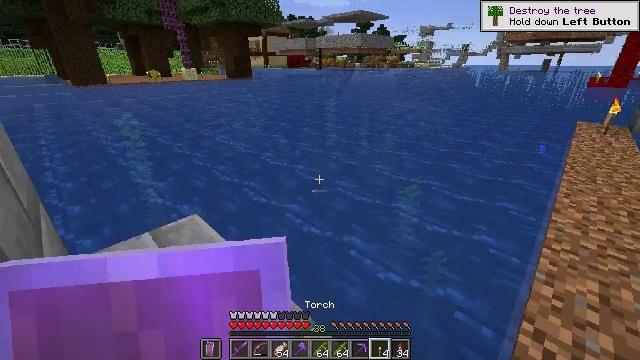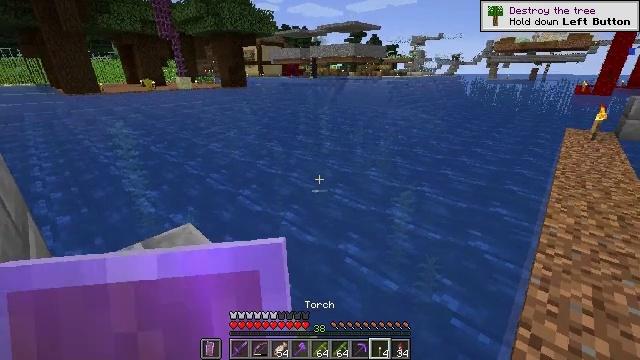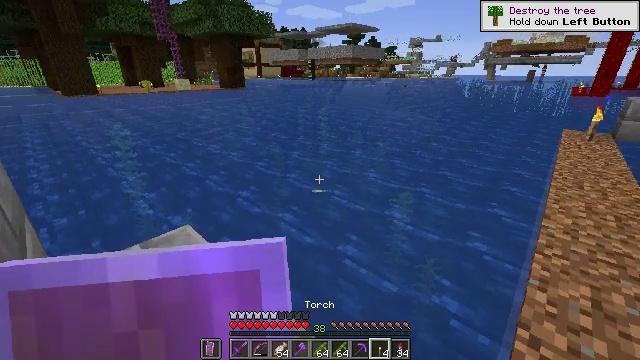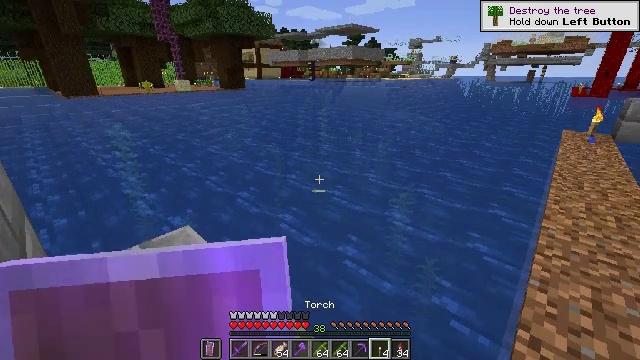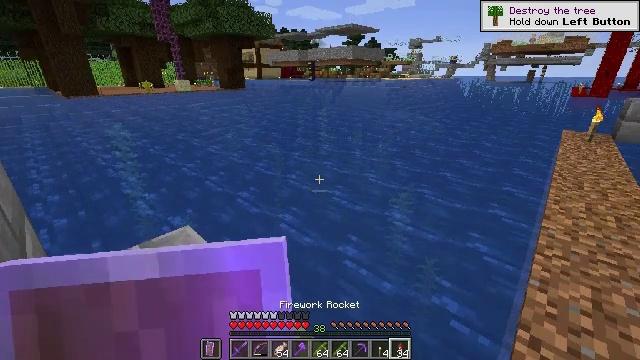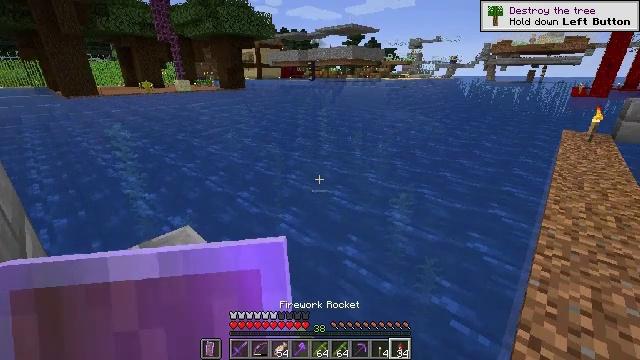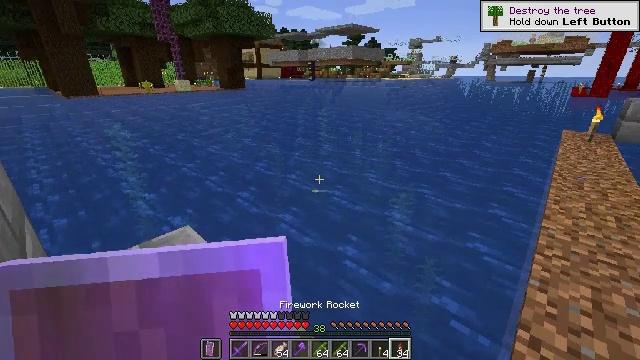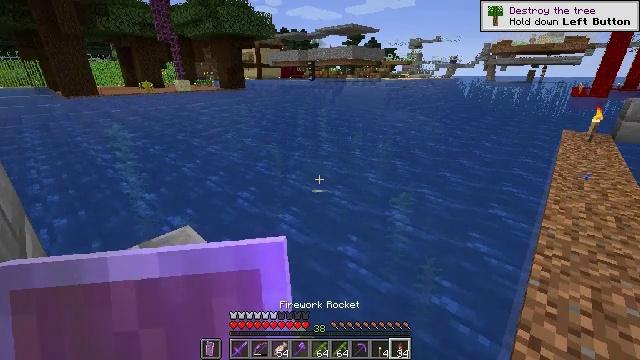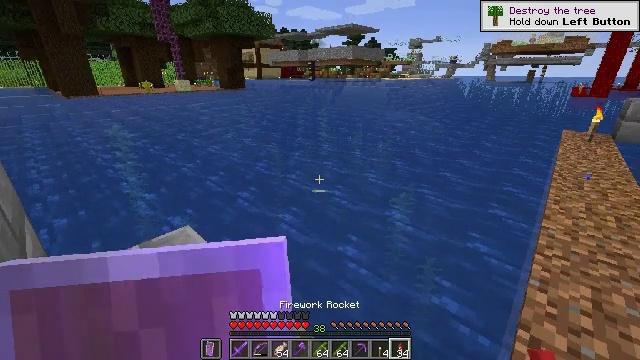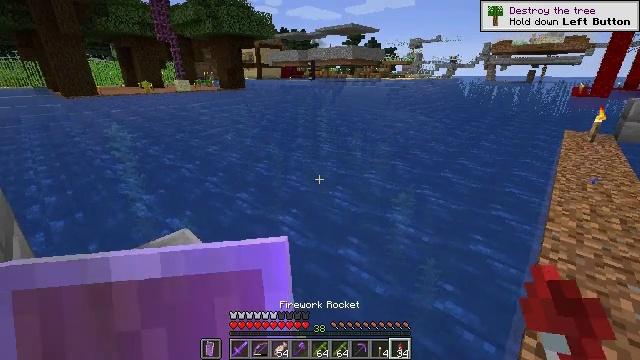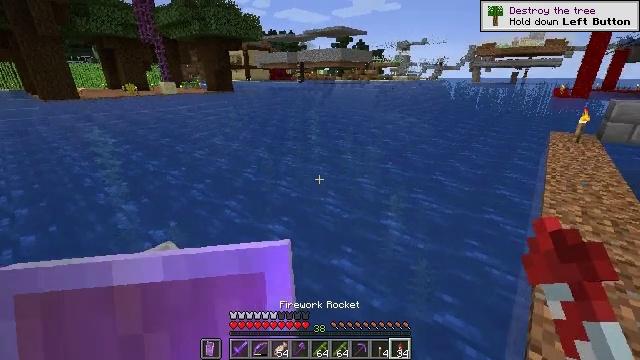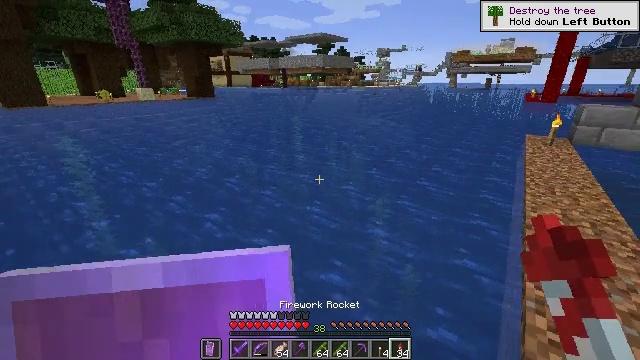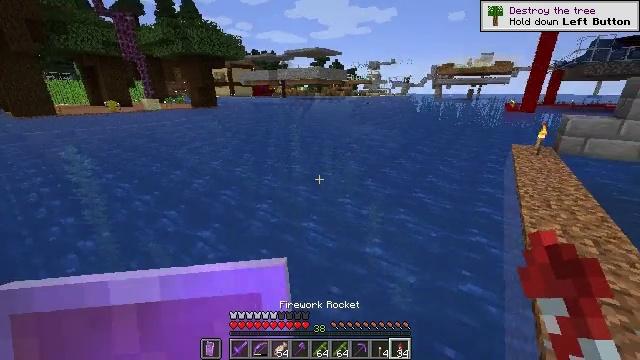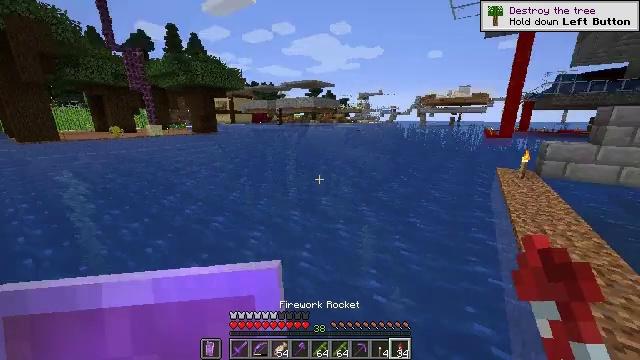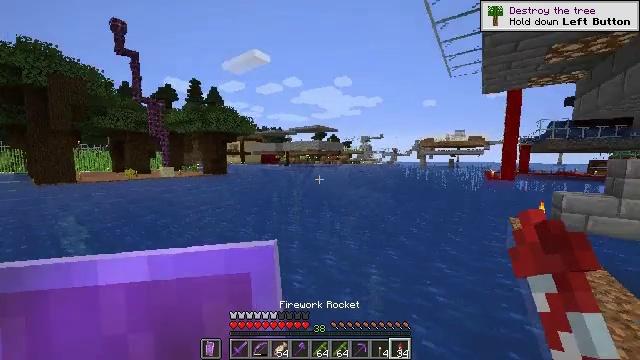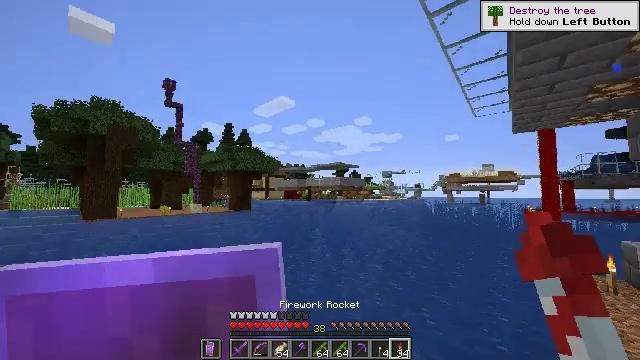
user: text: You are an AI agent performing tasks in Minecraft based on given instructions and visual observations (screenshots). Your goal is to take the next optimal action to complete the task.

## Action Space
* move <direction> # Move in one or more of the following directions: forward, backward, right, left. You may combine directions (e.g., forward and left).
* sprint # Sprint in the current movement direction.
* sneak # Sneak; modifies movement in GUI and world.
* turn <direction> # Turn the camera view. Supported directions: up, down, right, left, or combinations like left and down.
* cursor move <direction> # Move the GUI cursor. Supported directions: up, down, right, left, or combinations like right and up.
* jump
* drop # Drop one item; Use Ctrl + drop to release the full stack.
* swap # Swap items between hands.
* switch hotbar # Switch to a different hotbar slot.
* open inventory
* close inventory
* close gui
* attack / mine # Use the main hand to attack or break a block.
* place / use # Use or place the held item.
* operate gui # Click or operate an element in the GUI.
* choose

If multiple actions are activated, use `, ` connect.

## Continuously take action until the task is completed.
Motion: motion action
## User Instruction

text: craft item air
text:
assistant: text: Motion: turn right and up
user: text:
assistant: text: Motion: no_op
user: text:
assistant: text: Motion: no_op
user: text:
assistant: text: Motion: no_op
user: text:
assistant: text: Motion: no_op
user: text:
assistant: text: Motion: no_op
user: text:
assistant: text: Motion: no_op
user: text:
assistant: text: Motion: no_op
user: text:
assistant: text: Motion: move forward
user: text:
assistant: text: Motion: move forward, turn right
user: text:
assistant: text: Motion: move forward, sprint, turn right and up
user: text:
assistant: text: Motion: move forward, sprint
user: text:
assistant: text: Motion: move forward, sprint, turn right and up
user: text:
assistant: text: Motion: move forward, sprint, turn left and up, jump
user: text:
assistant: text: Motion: move forward, sprint, turn left and up, jump
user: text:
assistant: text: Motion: move forward, sprint, turn left and up, jump
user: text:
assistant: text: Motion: move forward, sprint, turn left and up
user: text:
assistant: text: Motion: move forward, sprint
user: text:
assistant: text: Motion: move forward, sprint
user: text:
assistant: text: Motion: move forward, sprint, turn left and up, jump
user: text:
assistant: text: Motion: move forward, sprint, jump
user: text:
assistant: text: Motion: move forward, sprint, use / place, jump
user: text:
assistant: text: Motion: move forward, sprint, use / place, jump
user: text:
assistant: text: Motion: move forward, sprint, use / place, jump
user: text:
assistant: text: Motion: move forward, sprint, jump
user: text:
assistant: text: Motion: move forward, sprint, jump
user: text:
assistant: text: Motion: move forward, sprint, jump
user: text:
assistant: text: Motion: move forward, sprint, jump
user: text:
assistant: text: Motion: move forward, sprint, jump
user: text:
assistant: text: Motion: move forward, sprint, jump